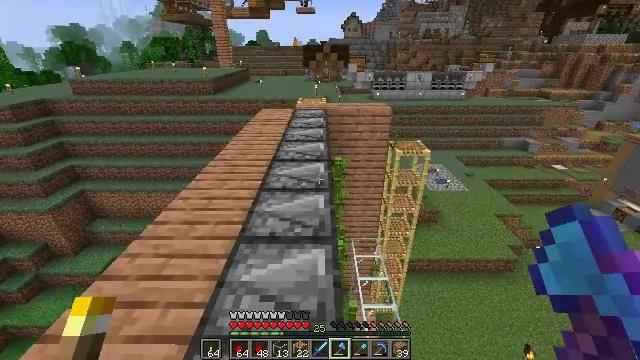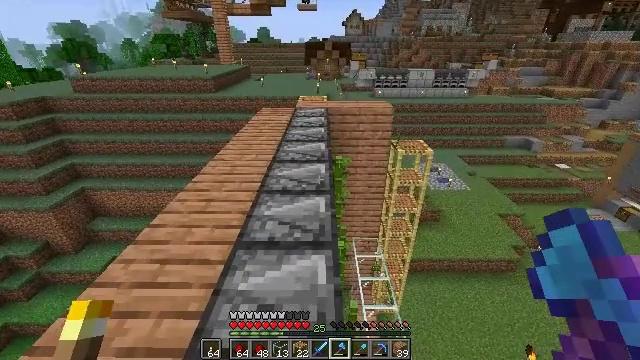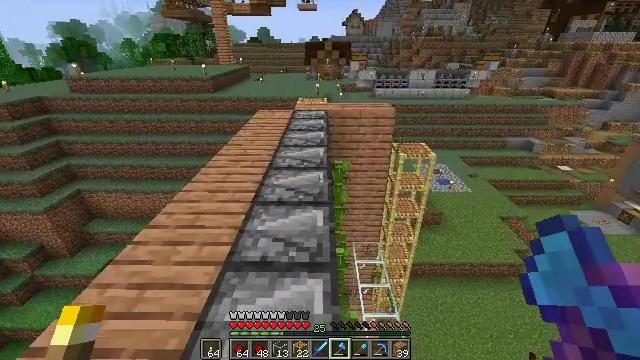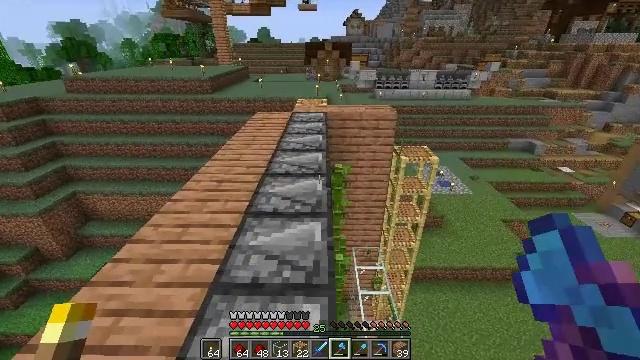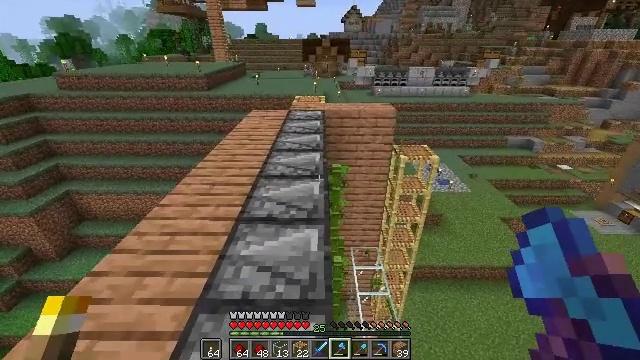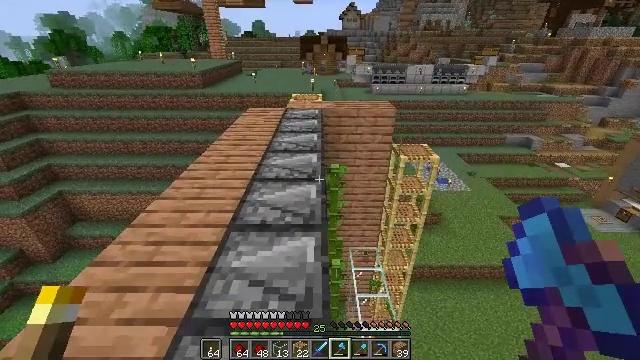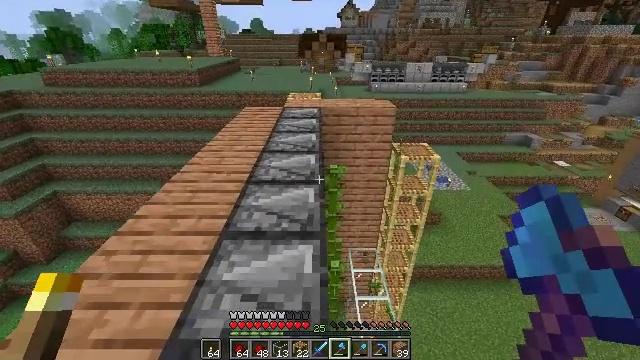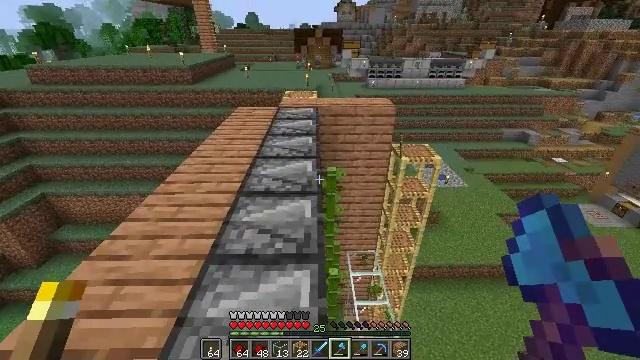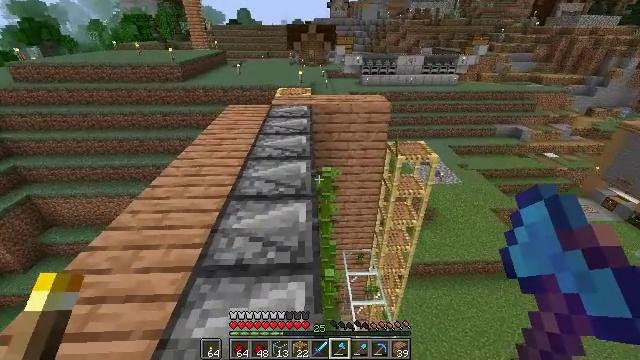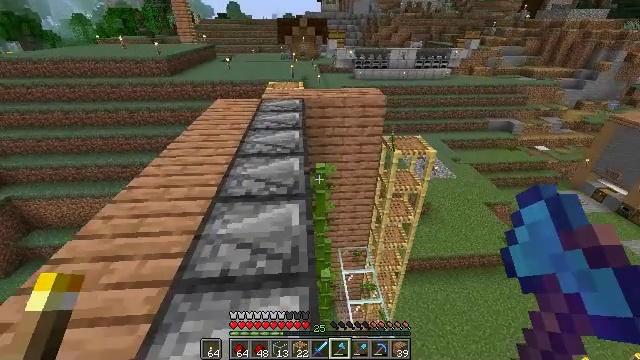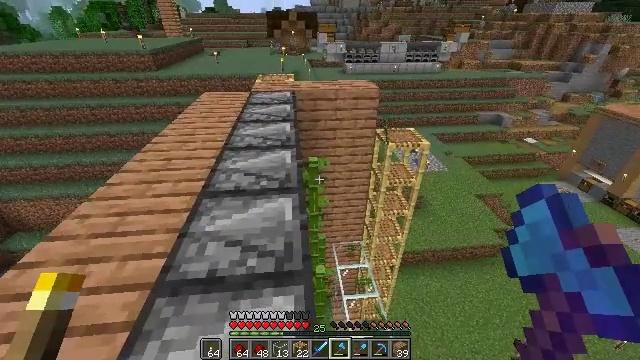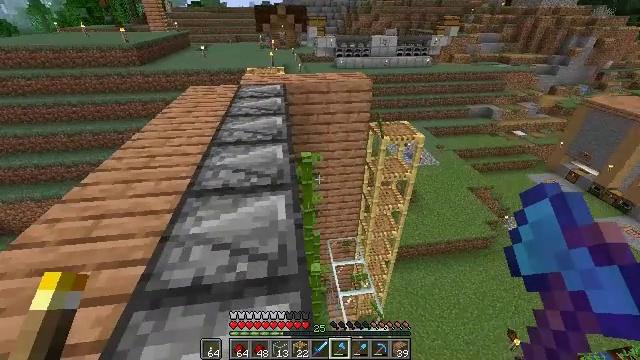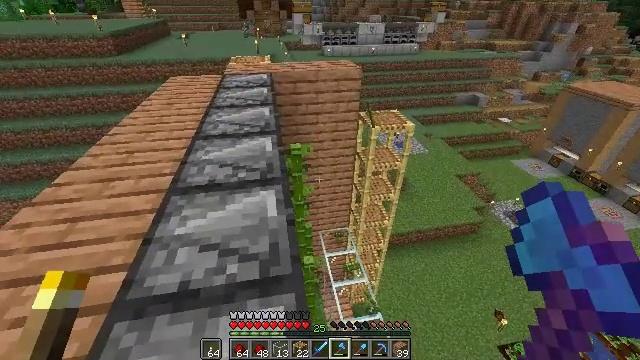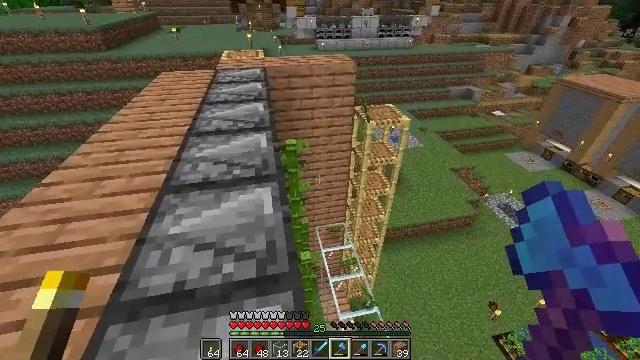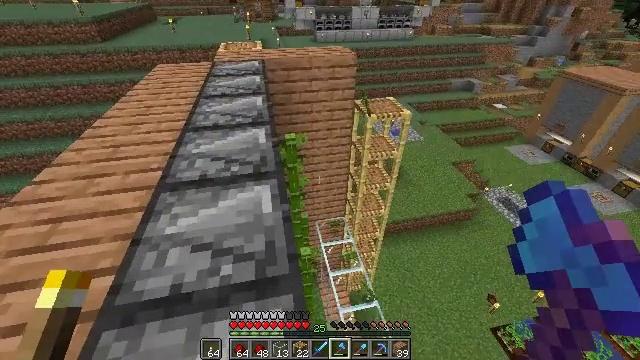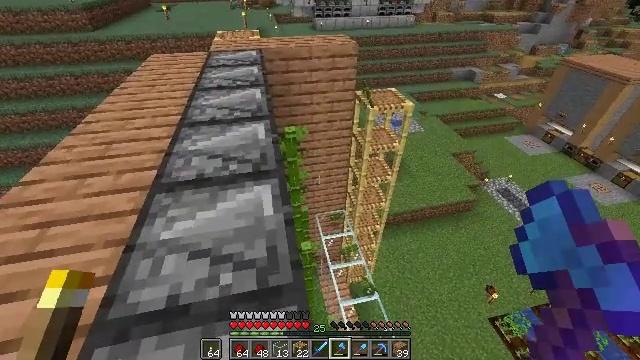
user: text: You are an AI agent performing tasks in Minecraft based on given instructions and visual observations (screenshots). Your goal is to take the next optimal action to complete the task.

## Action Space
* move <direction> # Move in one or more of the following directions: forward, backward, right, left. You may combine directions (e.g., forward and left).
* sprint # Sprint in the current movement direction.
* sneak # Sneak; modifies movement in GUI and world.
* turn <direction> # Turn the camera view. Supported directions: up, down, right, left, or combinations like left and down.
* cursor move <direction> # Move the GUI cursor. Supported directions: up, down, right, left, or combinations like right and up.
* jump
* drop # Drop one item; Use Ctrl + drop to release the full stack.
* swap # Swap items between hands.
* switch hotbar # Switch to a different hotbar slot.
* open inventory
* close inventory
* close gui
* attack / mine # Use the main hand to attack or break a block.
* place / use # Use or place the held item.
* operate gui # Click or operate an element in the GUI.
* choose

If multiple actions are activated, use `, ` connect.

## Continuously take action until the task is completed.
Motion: motion action
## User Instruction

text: Harvest bamboo from the farm.
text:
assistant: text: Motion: move forward
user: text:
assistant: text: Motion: move forward
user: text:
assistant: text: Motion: move forward
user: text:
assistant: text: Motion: move forward
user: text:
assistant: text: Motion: move forward
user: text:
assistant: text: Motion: move forward
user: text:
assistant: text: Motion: move forward
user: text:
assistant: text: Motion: move forward, sneak, turn right
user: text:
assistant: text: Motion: move forward, sneak, turn right
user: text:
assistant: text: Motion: move forward, sneak, turn right
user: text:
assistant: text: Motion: move forward, sneak, turn right
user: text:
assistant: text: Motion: move forward, sneak, turn right and down
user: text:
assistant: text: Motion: move forward, sneak, turn right and down
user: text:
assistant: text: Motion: move forward, sneak, turn down
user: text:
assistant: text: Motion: move forward and move left, sneak, turn down
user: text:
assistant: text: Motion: move forward and move left, sneak, turn down
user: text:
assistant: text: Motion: move forward and move left, sneak, turn down
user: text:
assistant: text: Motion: move forward and move left, sneak, turn down
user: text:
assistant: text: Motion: move forward and move left, sneak, turn down
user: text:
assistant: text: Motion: move forward and move left, sneak, turn down
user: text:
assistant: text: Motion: move forward and move left, sneak, turn down
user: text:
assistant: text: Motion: move forward and move left, sneak, turn down
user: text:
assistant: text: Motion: move forward and move left, sneak, turn right
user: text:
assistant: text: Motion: move forward and move left, sneak, turn right and down
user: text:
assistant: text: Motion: move forward, sneak, turn right and down
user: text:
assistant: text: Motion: move forward, sneak, turn right and down
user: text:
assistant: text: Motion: move forward, sneak, turn right and down
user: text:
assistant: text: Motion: move forward, sneak
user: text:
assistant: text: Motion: move forward, sneak
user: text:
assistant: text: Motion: move forward, sneak, turn down